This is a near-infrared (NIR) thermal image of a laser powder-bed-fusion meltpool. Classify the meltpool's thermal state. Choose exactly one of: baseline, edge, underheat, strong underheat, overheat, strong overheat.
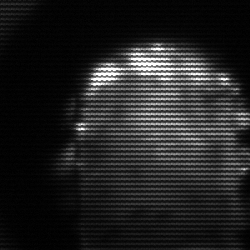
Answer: baseline